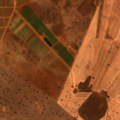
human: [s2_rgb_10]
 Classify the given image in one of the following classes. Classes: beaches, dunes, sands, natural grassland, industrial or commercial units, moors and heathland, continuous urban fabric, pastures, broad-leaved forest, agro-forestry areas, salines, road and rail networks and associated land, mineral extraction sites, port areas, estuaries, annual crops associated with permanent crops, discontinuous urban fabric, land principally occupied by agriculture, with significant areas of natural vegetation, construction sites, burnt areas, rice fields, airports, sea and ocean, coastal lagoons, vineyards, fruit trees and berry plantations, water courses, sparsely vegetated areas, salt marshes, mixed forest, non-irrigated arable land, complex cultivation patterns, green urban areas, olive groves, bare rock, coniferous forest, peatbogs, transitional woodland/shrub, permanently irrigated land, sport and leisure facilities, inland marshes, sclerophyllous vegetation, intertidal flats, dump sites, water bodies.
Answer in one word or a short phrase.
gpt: non-irrigated arable land, vineyards, agro-forestry areas